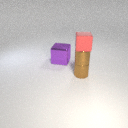
small brown metal cylinder below small brown metal cylinder